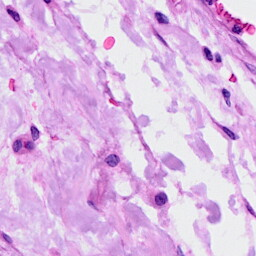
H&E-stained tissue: Ovarian